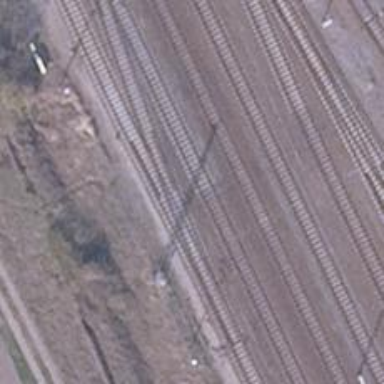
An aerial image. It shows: Railway track with contact line for electrification.